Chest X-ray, PA view. Patient: 50 years old, sex M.
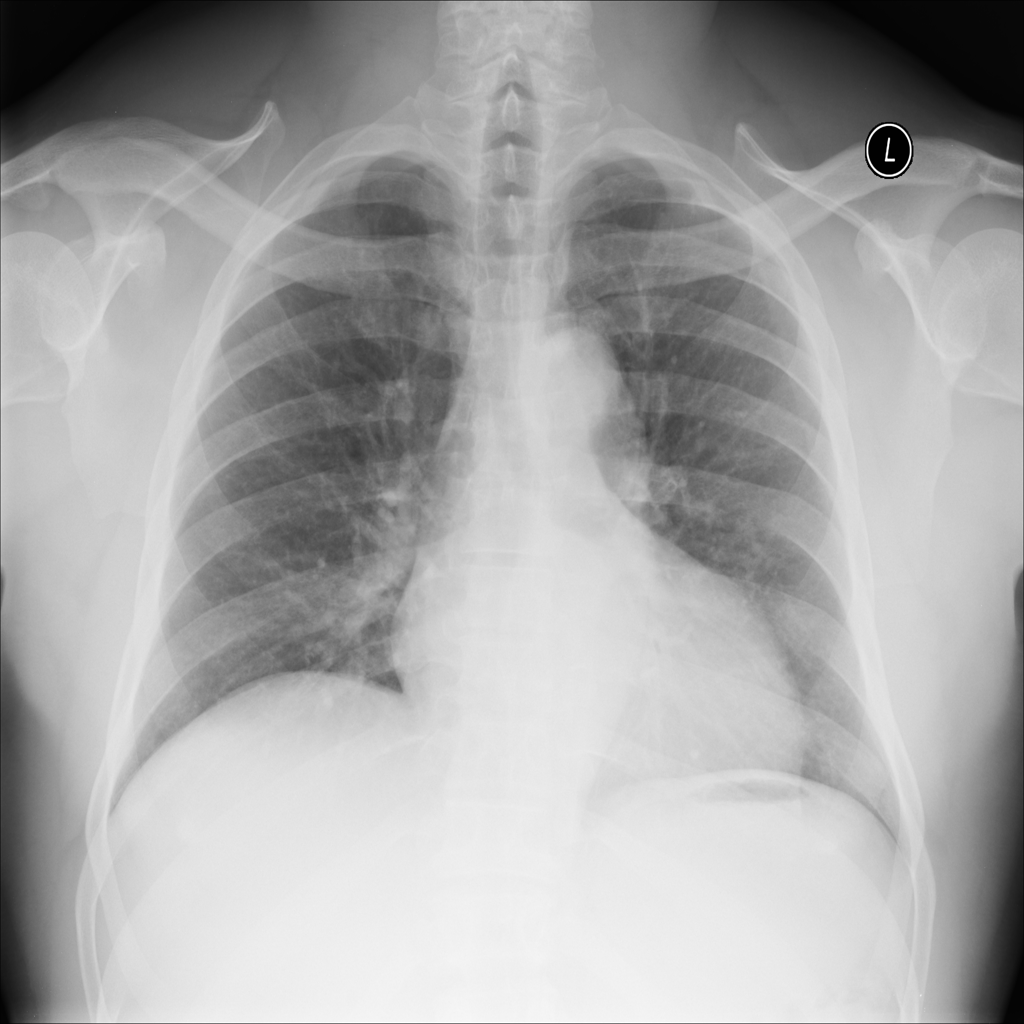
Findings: Cardiomegaly